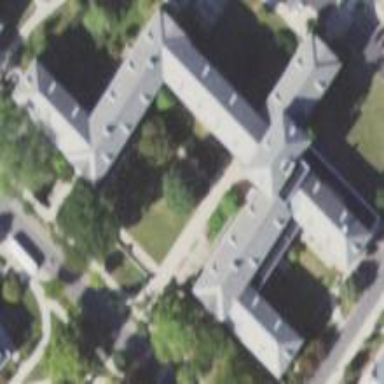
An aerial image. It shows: Dormitory building.